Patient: sex M, age 73
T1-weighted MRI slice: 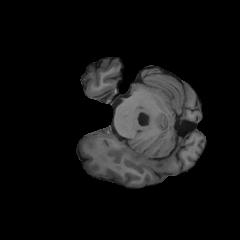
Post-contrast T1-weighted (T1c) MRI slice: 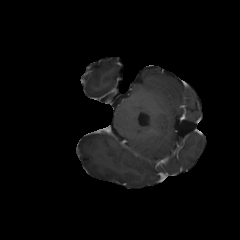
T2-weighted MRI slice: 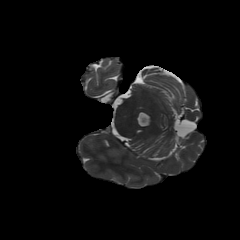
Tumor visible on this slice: yes
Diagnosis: Glioblastoma, IDH-wildtype
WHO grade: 4